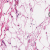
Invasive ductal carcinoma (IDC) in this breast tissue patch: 0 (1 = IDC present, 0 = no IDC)